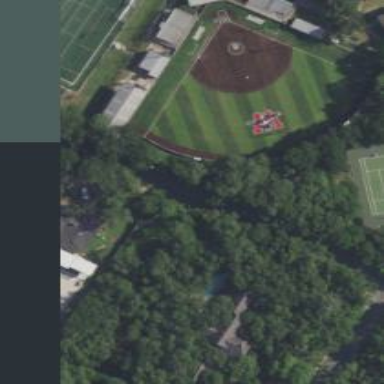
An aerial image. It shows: Softball pitch for leisure and sport activities.